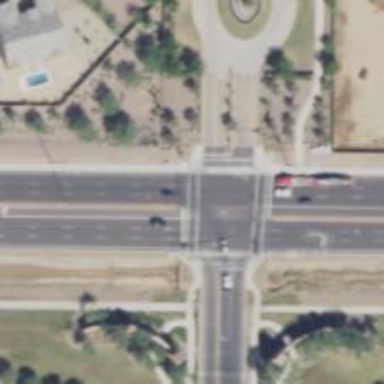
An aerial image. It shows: Marked crossing on the road.